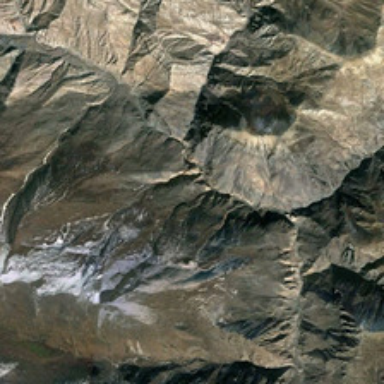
It is a piece of a khaki mountain .